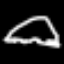
Label: frog